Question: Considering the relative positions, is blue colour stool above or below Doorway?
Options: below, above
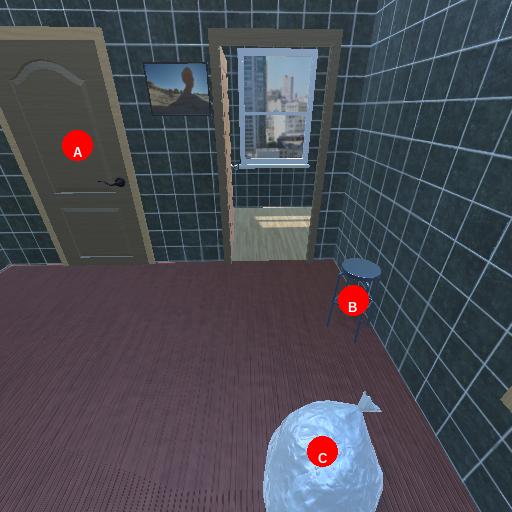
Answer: below